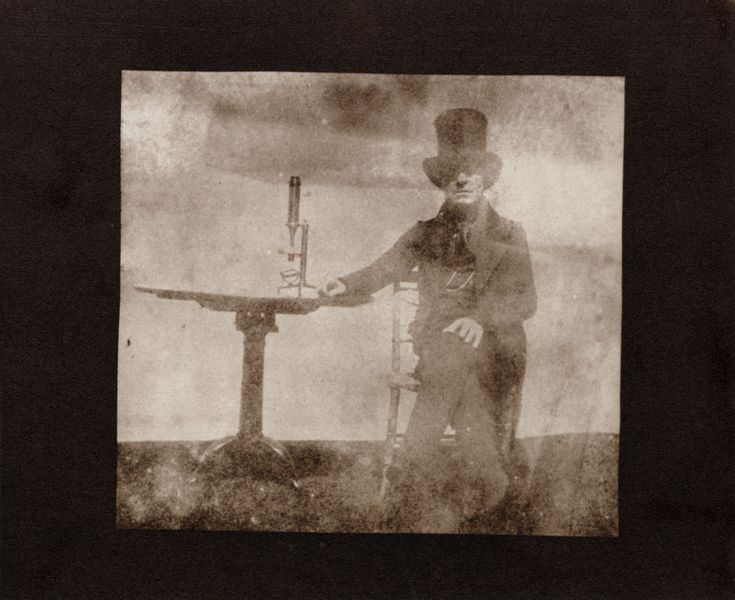
Titel: Porträt von Sir David Brewster
Künstler: William Henry Fox Talbot
Schlagwörter: dunkel, hand, himmel, mann, schatten, weiß, wolken, landschaft, sitzen, braun, grau, hell, hintergrund, holz, hut, licht, mund, nase, schwarz, stuhl, tisch, gras, wiese, wolke, zylinder, alt, anzug, hose, arm, augen, gesicht, kleidung, mensch, rahmen, samt, bildnis, herr, hände, instrument, portrait, porträt, erde, horizont, natur, boden, gewand, mantel, pose, sitzend, beine, kopfbedeckung, bein, lehne, schuhe, sepia, frack, draussen, knie, jackett, revers, sakko, unscharf, foto, fotografie, photographie, belichtung, gerät, tischbeine, schwarz weiss, posieren, trüb, wissenschaftler, photo, uhrkette, verschwommen, forscher, überschlagen, gelehrter, undeutlich, forschung, schief, aufnahme, auflehnen, wissenschaft, außenaufnahme, fotografei, auflegen, dia, überkreuz, lichtbild, erfinder, überbelichtet, edison, ganzkörperportrait, belichtet, mikroskop, forsche, messinstrument, geheimnisvol, eddison, diapositiv, mikroskoü